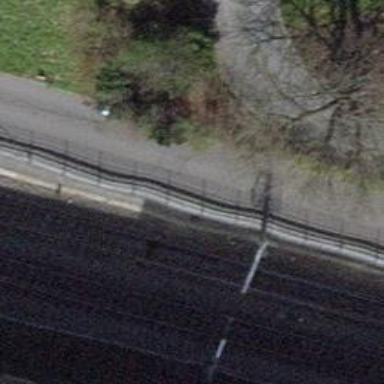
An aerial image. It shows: Railway switch.